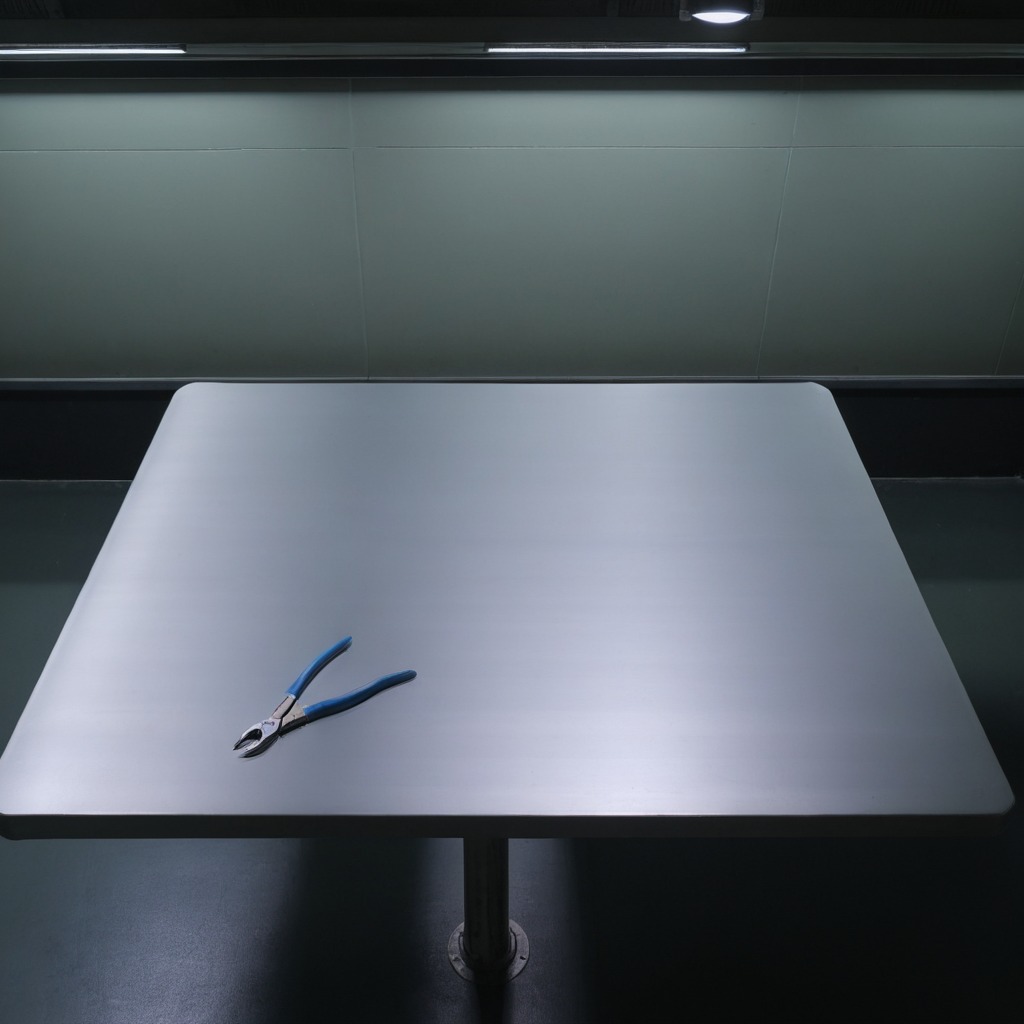
A plier is lying on the table in the railway signal maintenance room.